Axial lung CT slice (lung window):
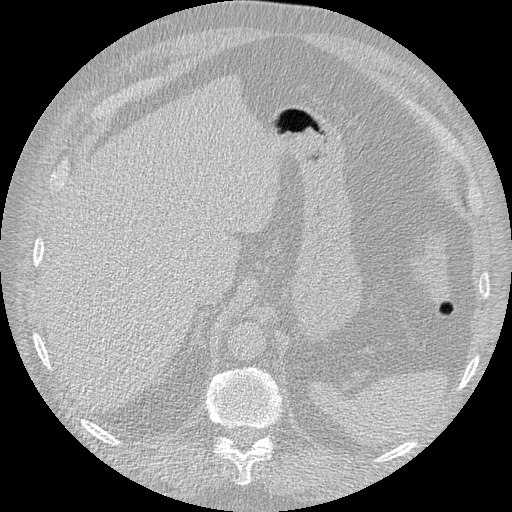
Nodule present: no